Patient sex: M
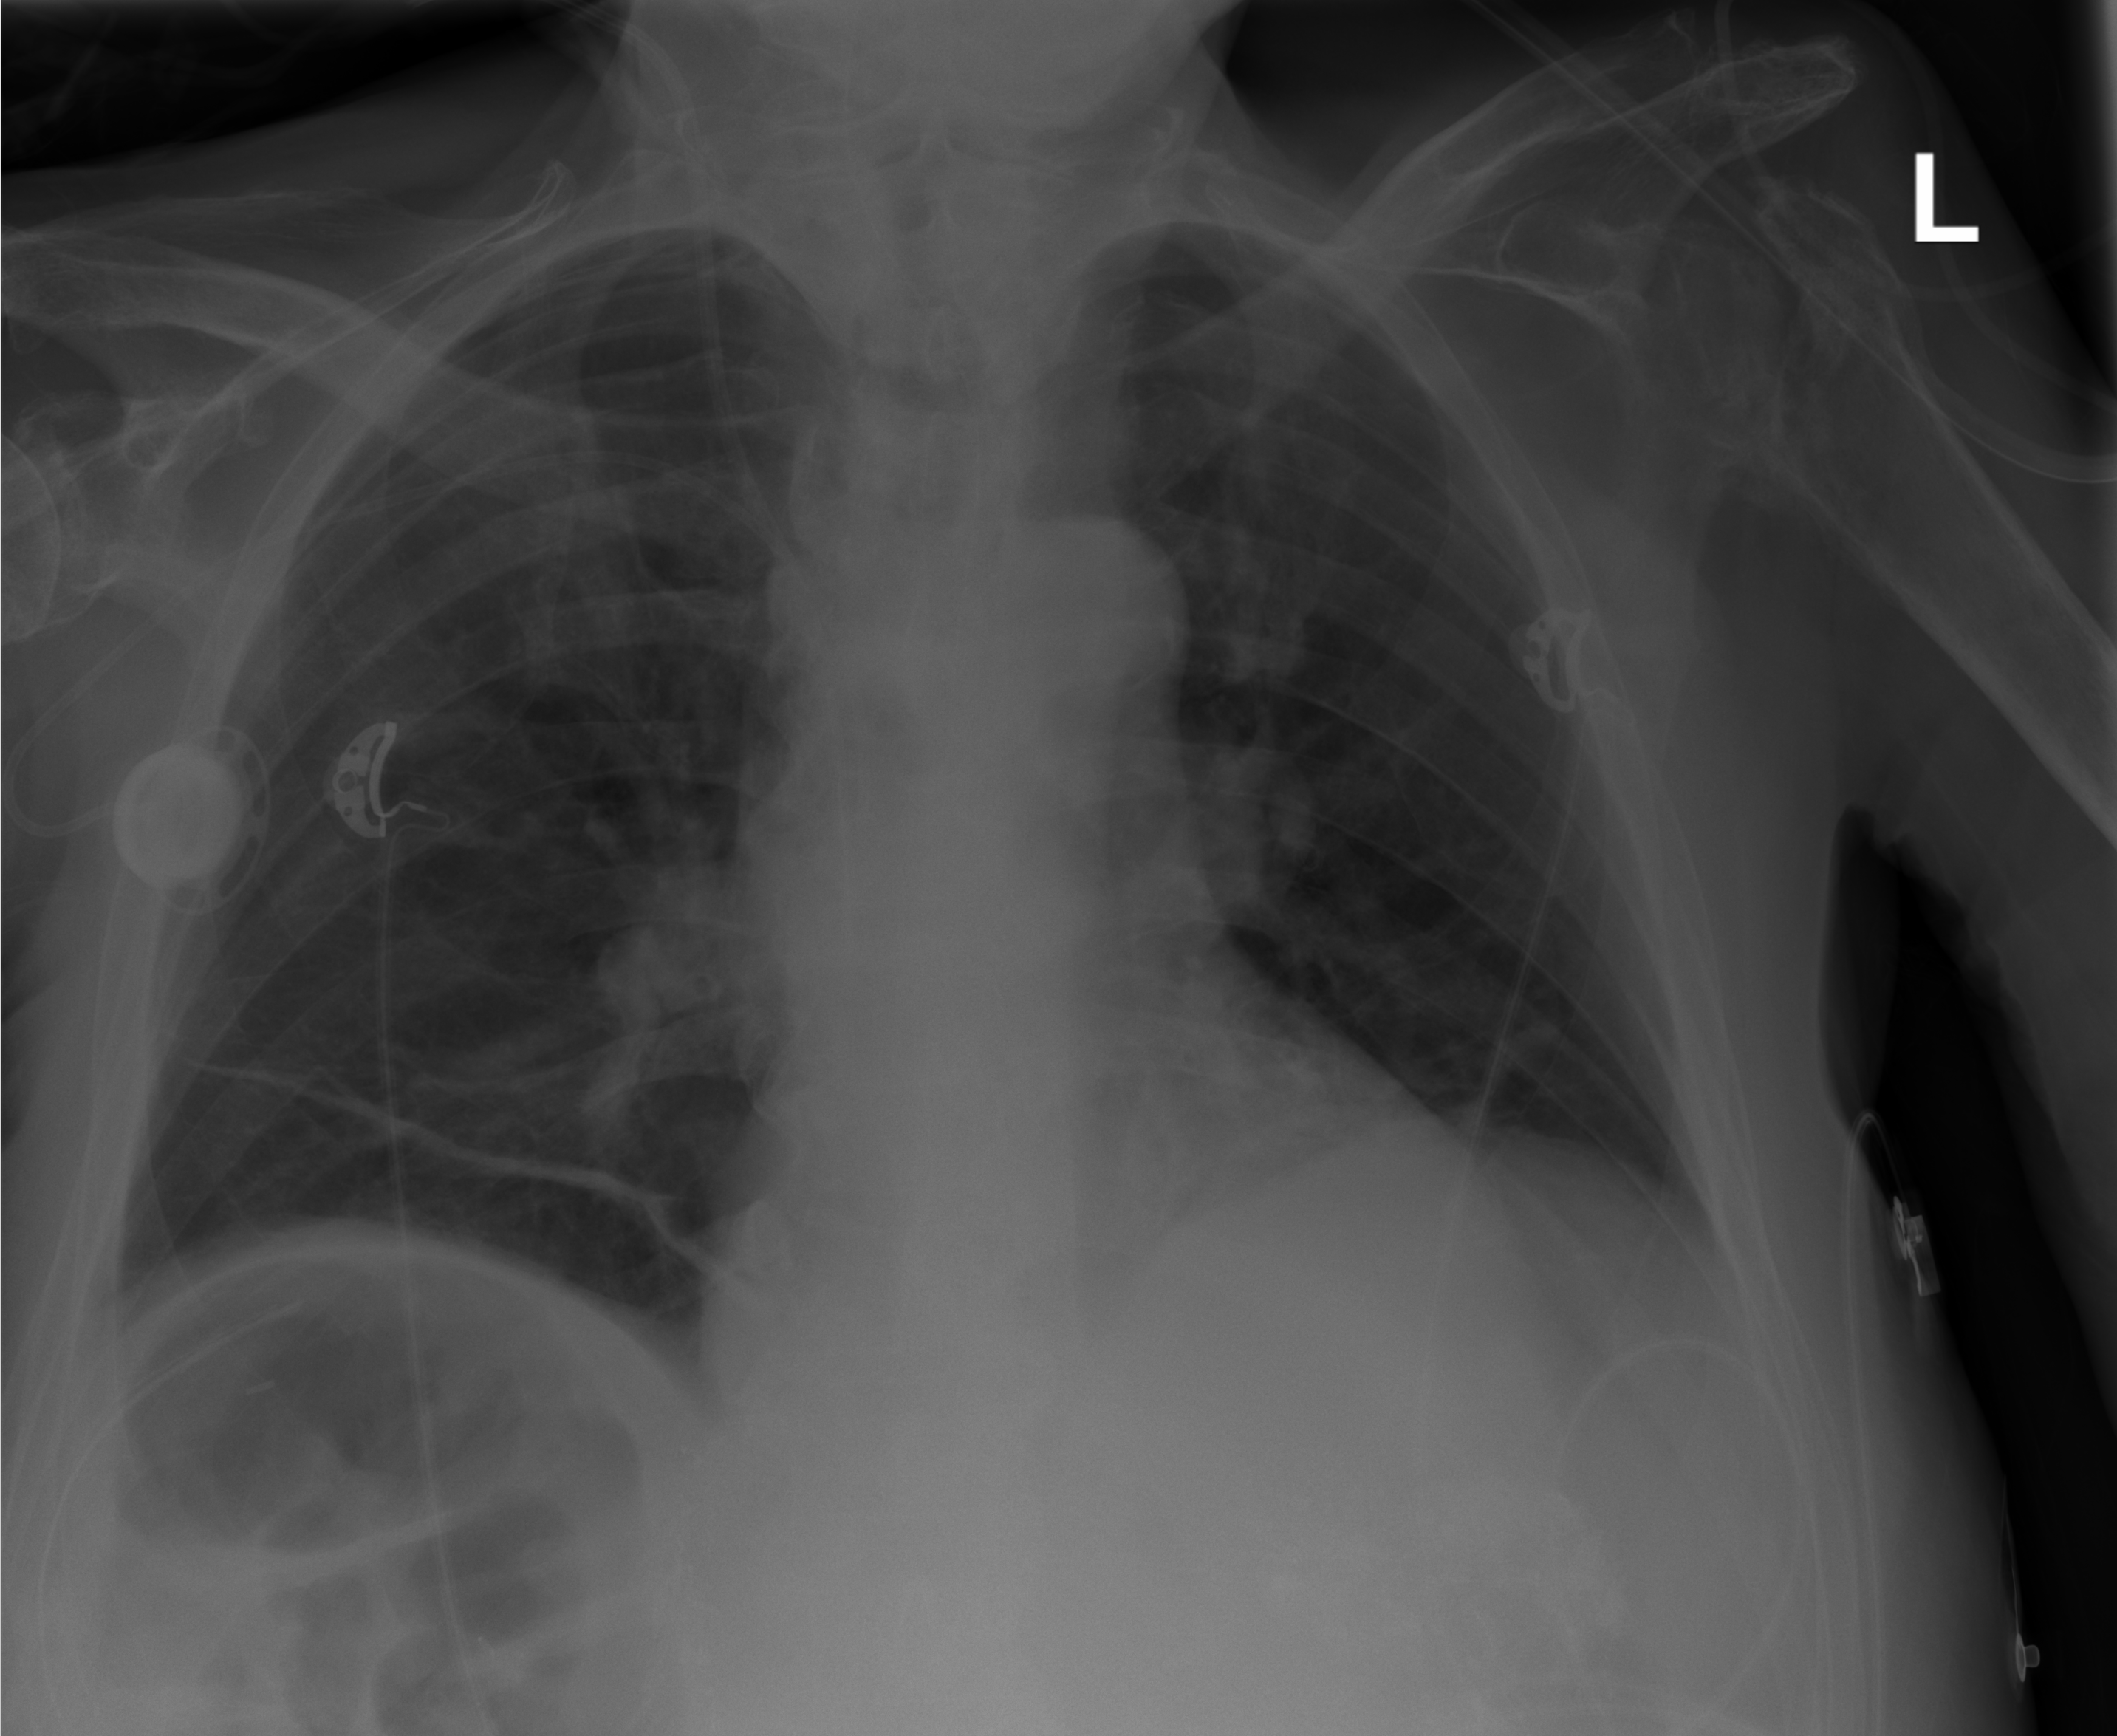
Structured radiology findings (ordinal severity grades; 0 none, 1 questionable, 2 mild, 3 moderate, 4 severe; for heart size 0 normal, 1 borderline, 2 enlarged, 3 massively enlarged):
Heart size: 1
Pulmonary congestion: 2
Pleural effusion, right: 0
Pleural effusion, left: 1
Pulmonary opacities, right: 0
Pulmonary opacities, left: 0
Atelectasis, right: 1
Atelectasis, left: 1